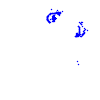
Particle: pion